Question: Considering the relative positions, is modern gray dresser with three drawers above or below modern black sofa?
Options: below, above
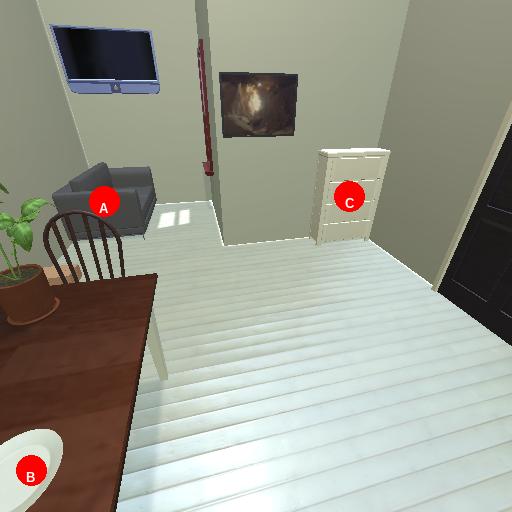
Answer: below